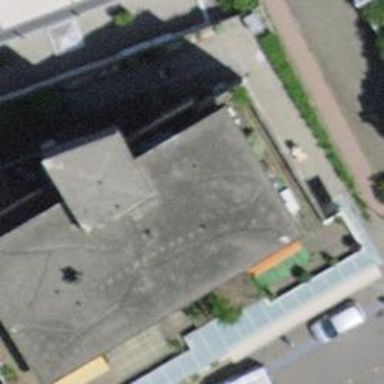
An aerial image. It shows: Clothing store.